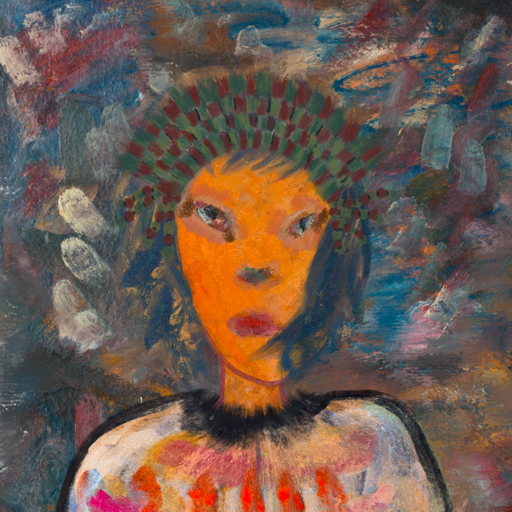
Background: Boggyland, Head And Neck Front: Hypocrite, Face Front: Boggyland, Bust: Childish, Hair Front: InTheSun, Head Accessory: After_Raid_Crown, Second Necklace: Blank, Necklace: Blank, Baby: Blank